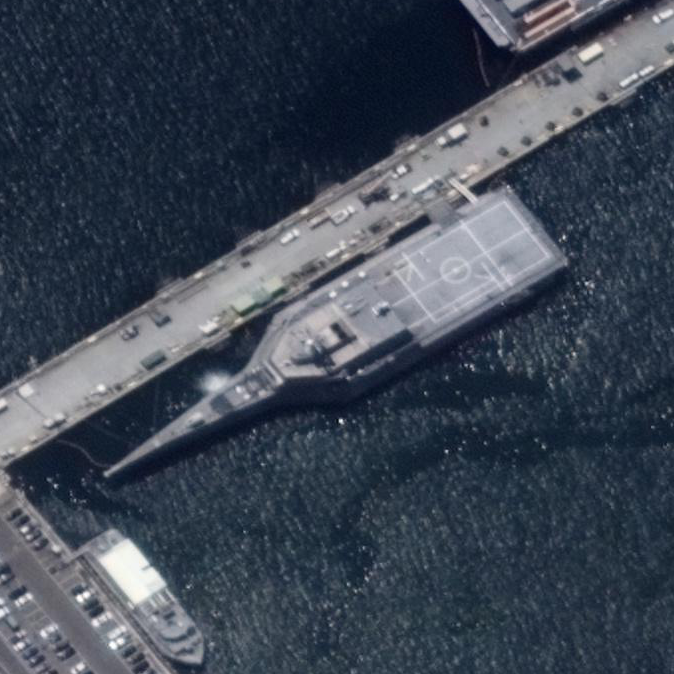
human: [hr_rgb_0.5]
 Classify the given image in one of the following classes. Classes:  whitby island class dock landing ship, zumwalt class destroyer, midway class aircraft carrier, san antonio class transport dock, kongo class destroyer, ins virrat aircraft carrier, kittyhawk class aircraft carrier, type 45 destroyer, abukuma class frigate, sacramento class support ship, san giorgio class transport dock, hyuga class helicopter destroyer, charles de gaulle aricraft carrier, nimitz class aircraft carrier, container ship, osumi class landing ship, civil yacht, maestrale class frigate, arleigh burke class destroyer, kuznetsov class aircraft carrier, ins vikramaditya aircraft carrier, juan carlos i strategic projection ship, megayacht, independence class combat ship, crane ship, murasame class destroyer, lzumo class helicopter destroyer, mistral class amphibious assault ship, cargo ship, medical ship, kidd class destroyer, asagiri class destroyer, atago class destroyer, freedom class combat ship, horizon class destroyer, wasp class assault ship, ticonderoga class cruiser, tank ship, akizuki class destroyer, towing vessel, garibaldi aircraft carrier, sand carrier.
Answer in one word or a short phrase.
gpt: Independence class combat ship